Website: home-depot
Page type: payment
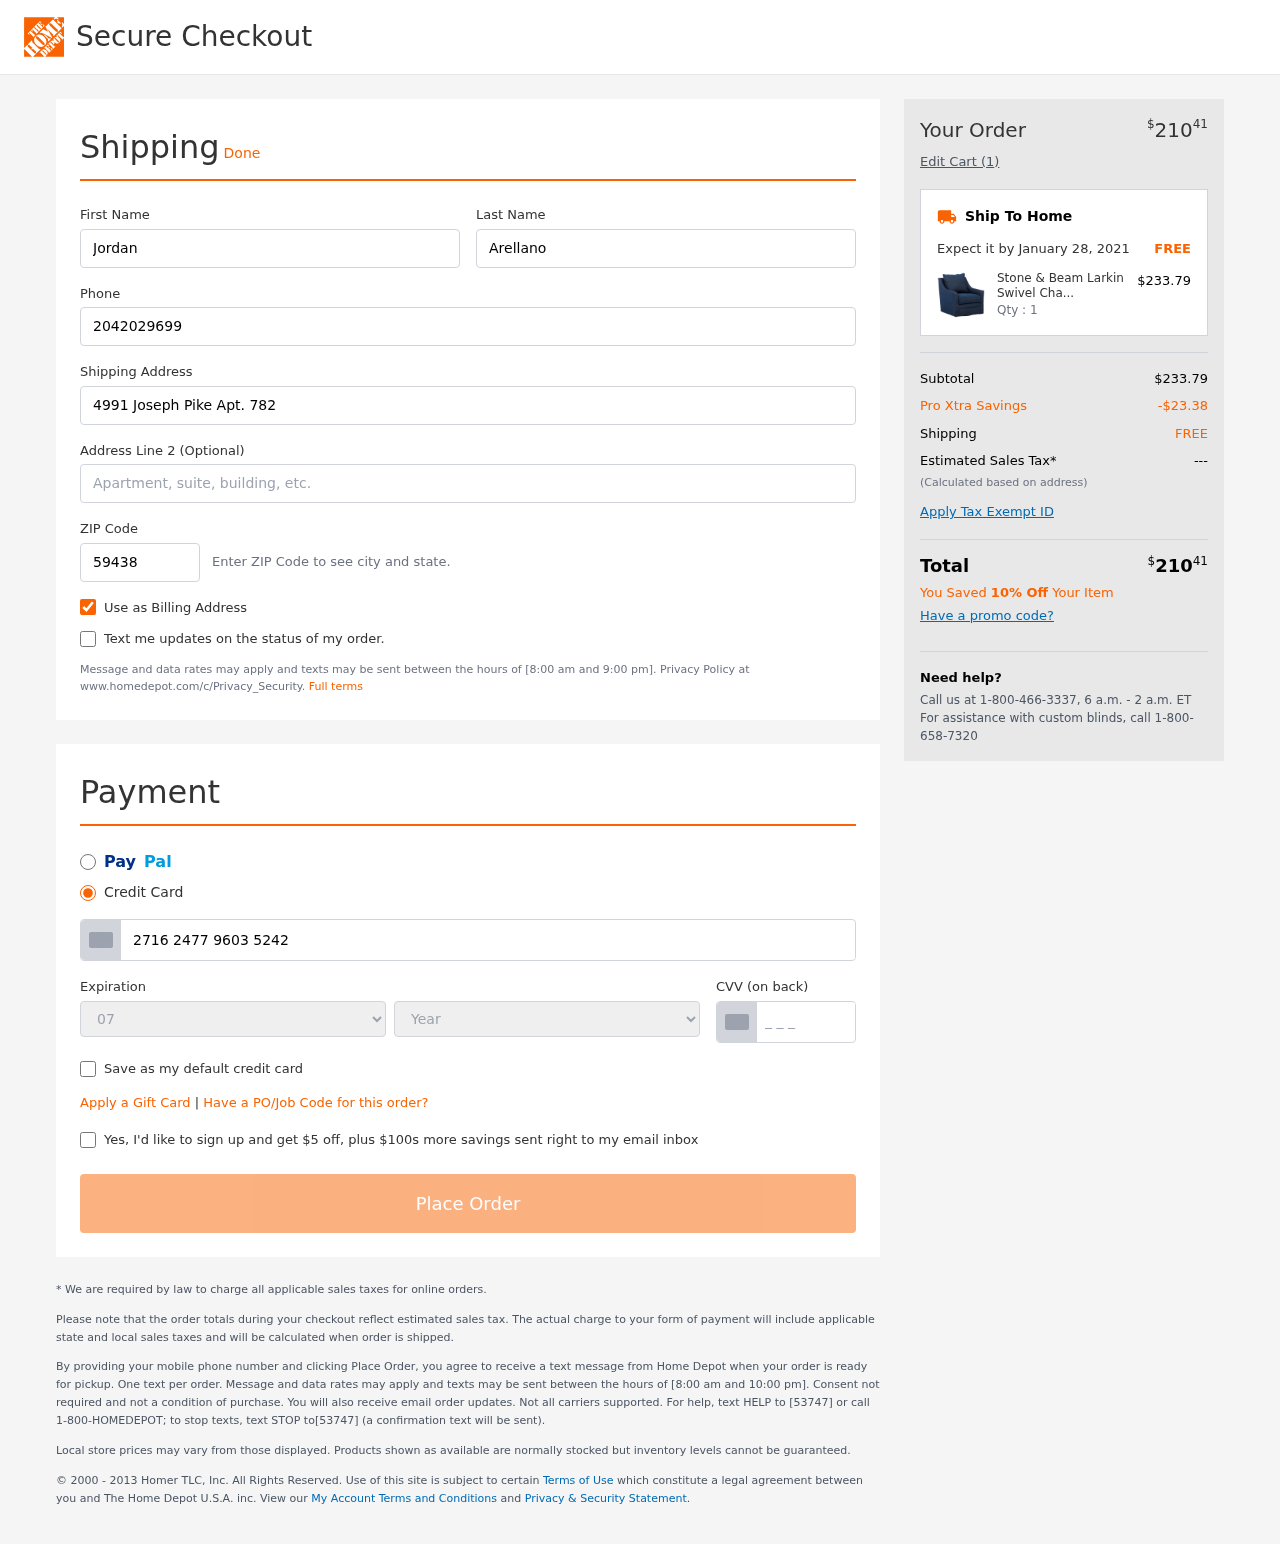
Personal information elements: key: PII_CARD_CVV
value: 663
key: PII_CARD_EXPIRY_MONTH
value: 07
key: PII_CARD_EXPIRY_YEAR
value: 30
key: PII_CARD_NUMBER
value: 2716 2477 9603 5242
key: PII_FIRSTNAME
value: Jordan
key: PII_LASTNAME
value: Arellano
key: PII_PHONE
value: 2042029699
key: PII_POSTCODE
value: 59438
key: PII_STREET
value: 4991 Joseph Pike Apt. 782
Product elements: key: PRODUCT1_NAME
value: Stone & Beam Larkin Swivel Chair
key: PRODUCT1_PRICE
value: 233.79
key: PRODUCT1_QUANTITY
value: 1
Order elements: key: ORDER_TOTAL
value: $21041
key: ORDER_NUM_ITEMS
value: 1
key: ORDER_DELIVERY_DATE
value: January 28, 2021
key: ORDER_SUBTOTAL
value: $233.79
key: ORDER_DISCOUNT
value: -$23.38
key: ORDER_SHIPPING_COST
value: FREE